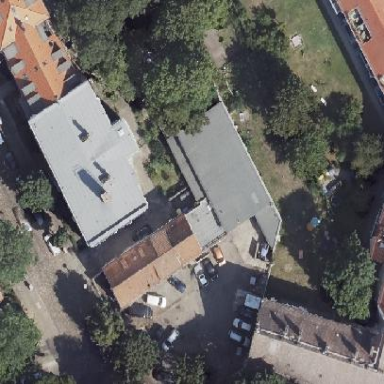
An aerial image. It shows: Commercial building.